Question: Ok I have a way to achieve this

but I do way in c# like so
'''
public partial class PlotTest
{
public PlotTest(double x, double y)
{
InitializeComponent();
PlotControl.Margin = new Thickness(x, y, 0, 0);
}
public void setPlot(List<double> tempSol)
{
double step = (tempSol.Max() - tempSol.Min()) / 10;
for (int ctr = 0; ctr < 10; ctr++)
{
TextBlock rect = (TextBlock)PlotValue.Children[ctr];
rect.Text = (ctr == 0) ? tempSol.Max().ToString("F") :
(ctr == 9) ? tempSol.Min().ToString("F") :
(tempSol.Max() - ctr * step).ToString("F");
rect.TextAlignment = TextAlignment.Right;
rect.FontSize = 10;
}
}
}
}
'''
since I do it with c# and I,m using wpf I would like to find a way to bind it to a collectionm precisely this one
'''
private List<double> tempsol = new List<double> {3.21, -5.41, -15.81, -21.69, -21.70, -12.60, -6.41, -0.06, 5.42, 13.32, 14.12, 7.55};
'''
but since I'm new to wpf, xaml I'm really unsure how to do it and I can't find any solution that apply directly to my problem I could use some help thank you.
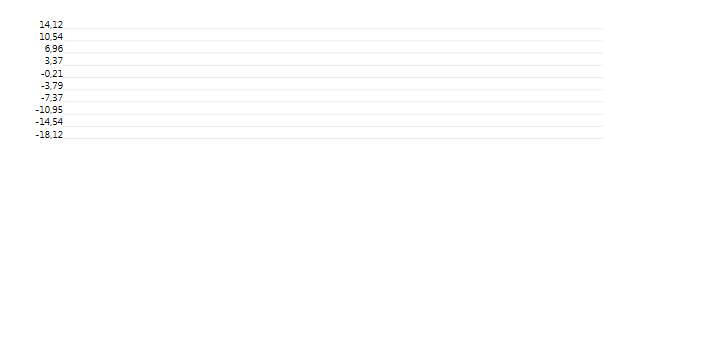
Answer: A <URL>, however I don't think that it is the right one to select from in your situation.
At the core of things, what you want to do is visually display a sequence of values, of which they happen to be double values. When you want to visually display a sequence, you must look at an <URL>. From there, you can customize how each individual element is visually represented, and how the entire sequence of elements is also visually represented:
'''
<ItemsControl ItemsSource="{Binding Path=MyCollection}">
<ItemsControl.ItemsPanel>
<custom:SomePanel />
</ItemsControl.ItemsPanel>
<ItemsControl.ItemTemplate>
<DataTemplate>
<!-- Some representation of each element -->
</DataTemplate>
</ItemsControl.ItemTemplate>
</ItemsControl>
'''
Of course, here are some supplemental reading material if you decide to roll out your own 'Panel':
- <URL>
---
Alternatively, you could use something that is already created out there: <URL>